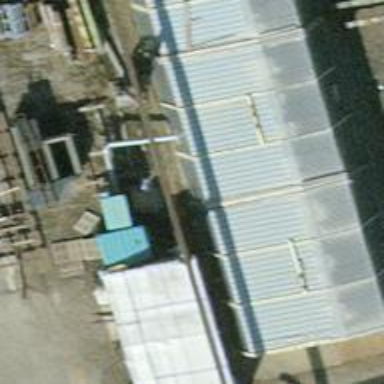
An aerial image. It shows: View of roof of building.